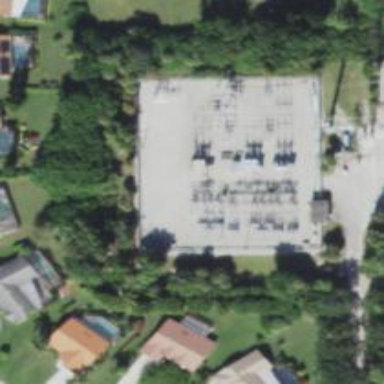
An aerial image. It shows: Switch used for power control.